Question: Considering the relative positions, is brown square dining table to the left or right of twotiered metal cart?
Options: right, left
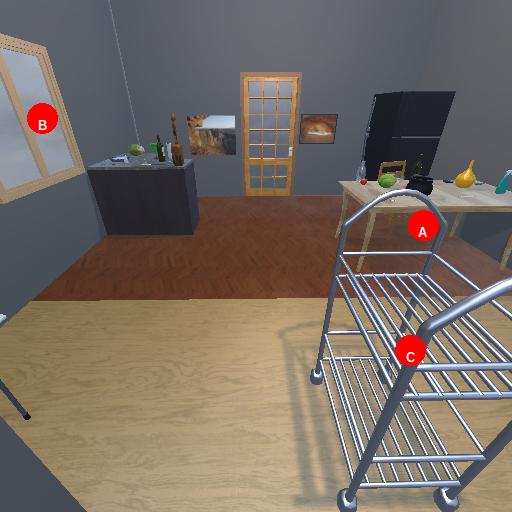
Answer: right